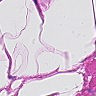
Metastatic tissue present: no